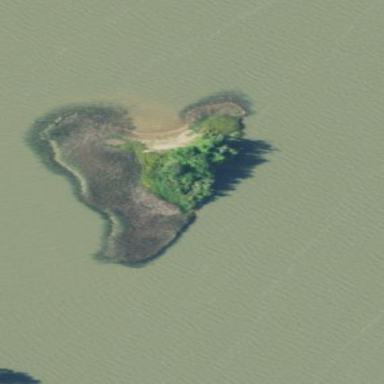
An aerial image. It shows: Islet.